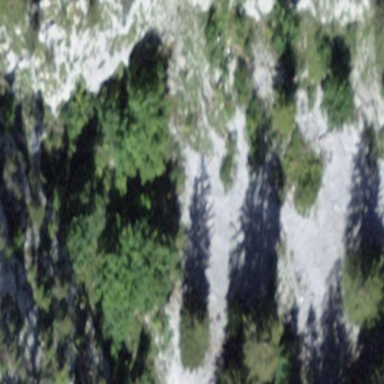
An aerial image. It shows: Natural scree.